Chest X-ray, AP view. Patient: 75 years old, sex F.
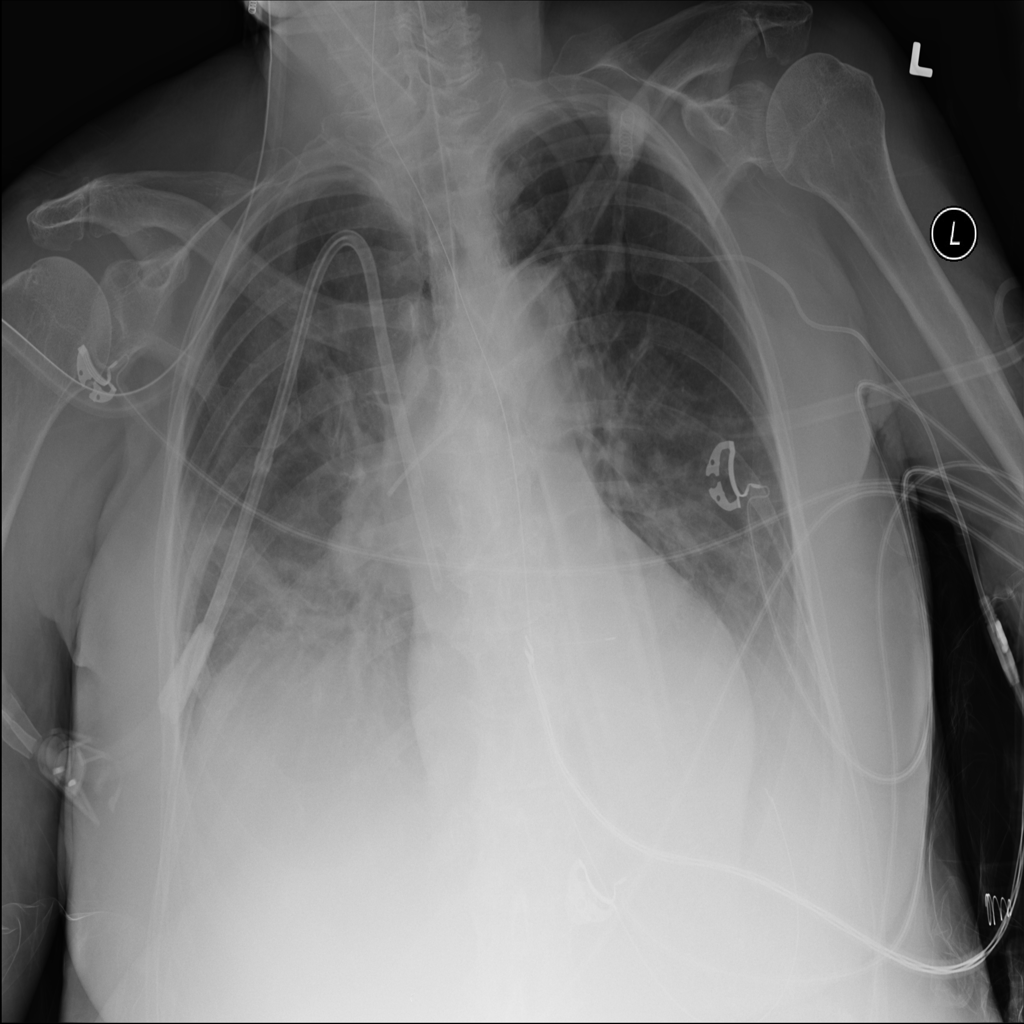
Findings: Atelectasis, Effusion, Infiltration